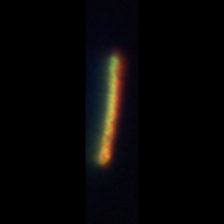
Taxon: Leptocylindrus
Group: Diatoms